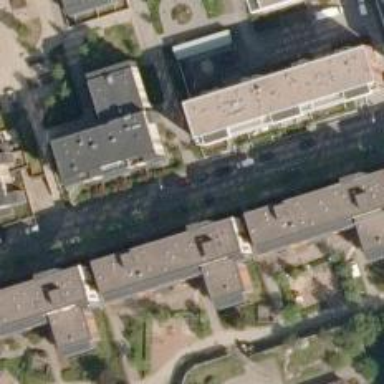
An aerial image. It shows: Residential road.